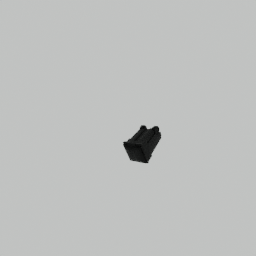
Label: tools